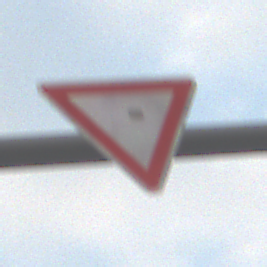
Verkehrszeichen: VorfahrtGewaehren
Umgebung: Outdoor, Suburban
Tageszeit: MorningAfternoon
Wetter: Overcast
Licht: Natural
Jahreszeit: NotSpecified
Kontrast: LowContrast